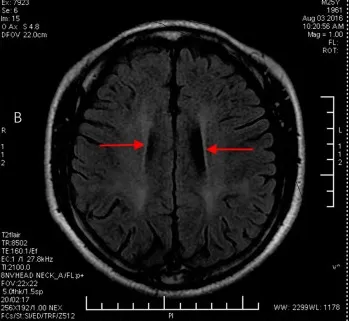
Brain MRI images in the proband. (B) Axial T1-weighted image showed symmetrical periventricular white matter lesions, as indicated by the red arrow.
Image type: radiology (mri)